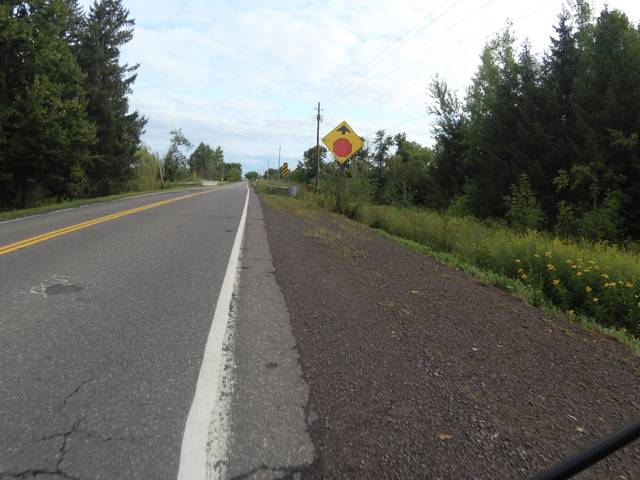
Region: Canada
Coordinates: 45.246, -75.391